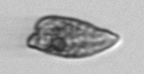
Label: Prorocentrum_dentatum